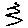
Label: zigzag